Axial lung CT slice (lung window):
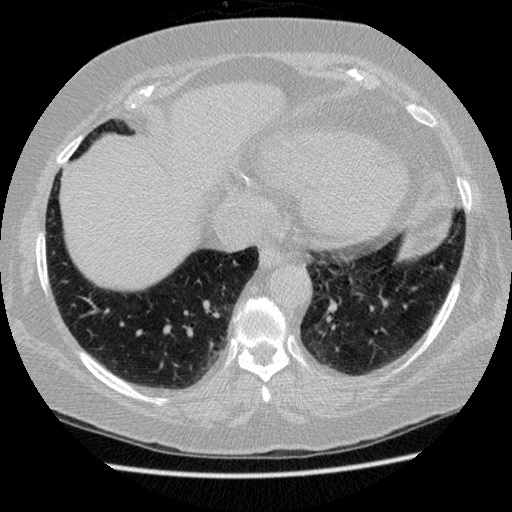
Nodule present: no